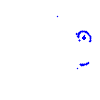
Particle: proton